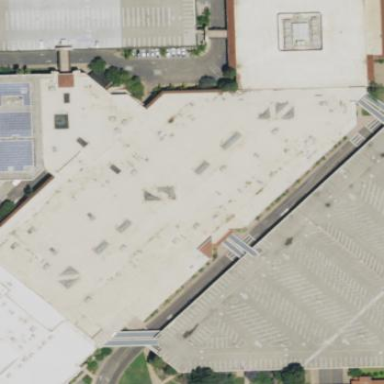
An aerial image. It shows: Retail area.